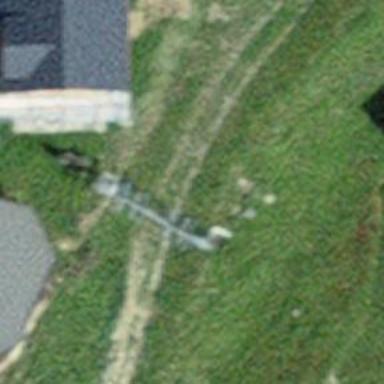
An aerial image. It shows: Pylon for aerialway.